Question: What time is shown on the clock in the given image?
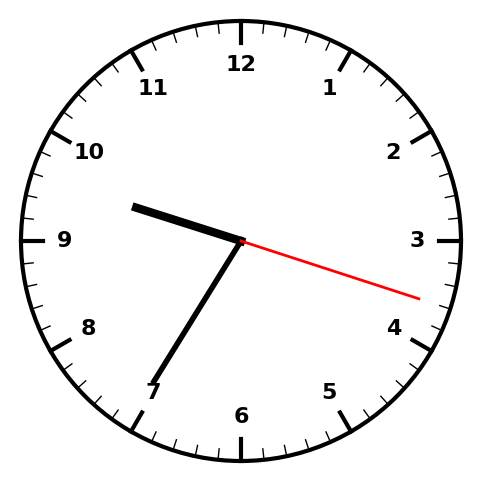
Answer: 09:35:18